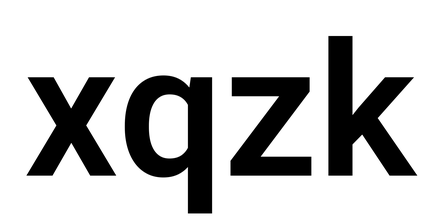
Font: Roboto_SemiBold